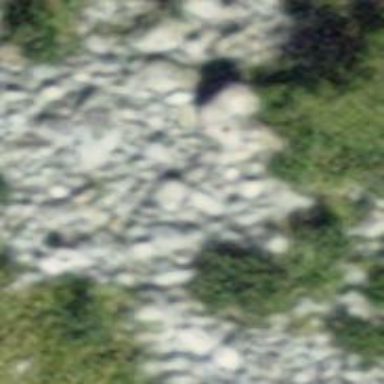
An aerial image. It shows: Natural scree.